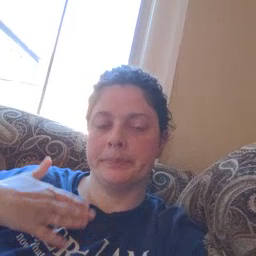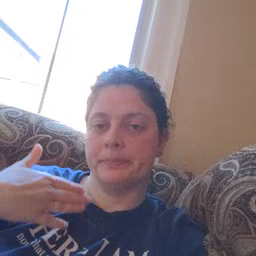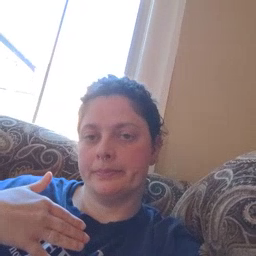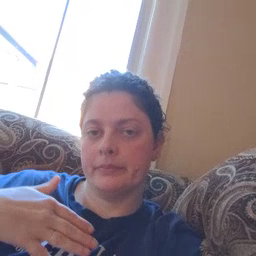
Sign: happy